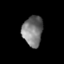
Tissue: skin
Cell type: Epithelial cells
Senescence score: 0.7771
Nuclear area (px): 596
Mean DAPI intensity: 121.513